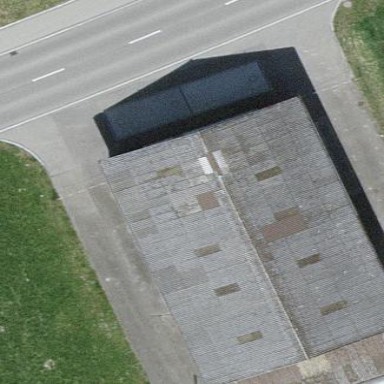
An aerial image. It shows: Commercial building.